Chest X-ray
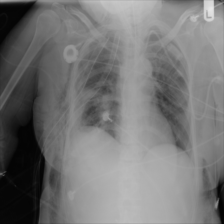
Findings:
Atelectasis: positive
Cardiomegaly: negative
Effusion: negative
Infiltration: negative
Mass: negative
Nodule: negative
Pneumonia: negative
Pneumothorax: negative
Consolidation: negative
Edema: negative
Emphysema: positive
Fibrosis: negative
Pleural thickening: negative
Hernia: negative